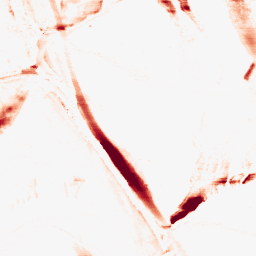
Category: morphological
Decomposition family: morphological_ellipse
Decomposition parameters: operation: opening
width: 5
height: 30
Upsampling method: bicubic_16x
Upsampling parameters: scale: 16
Upsampling scale: 16